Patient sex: M
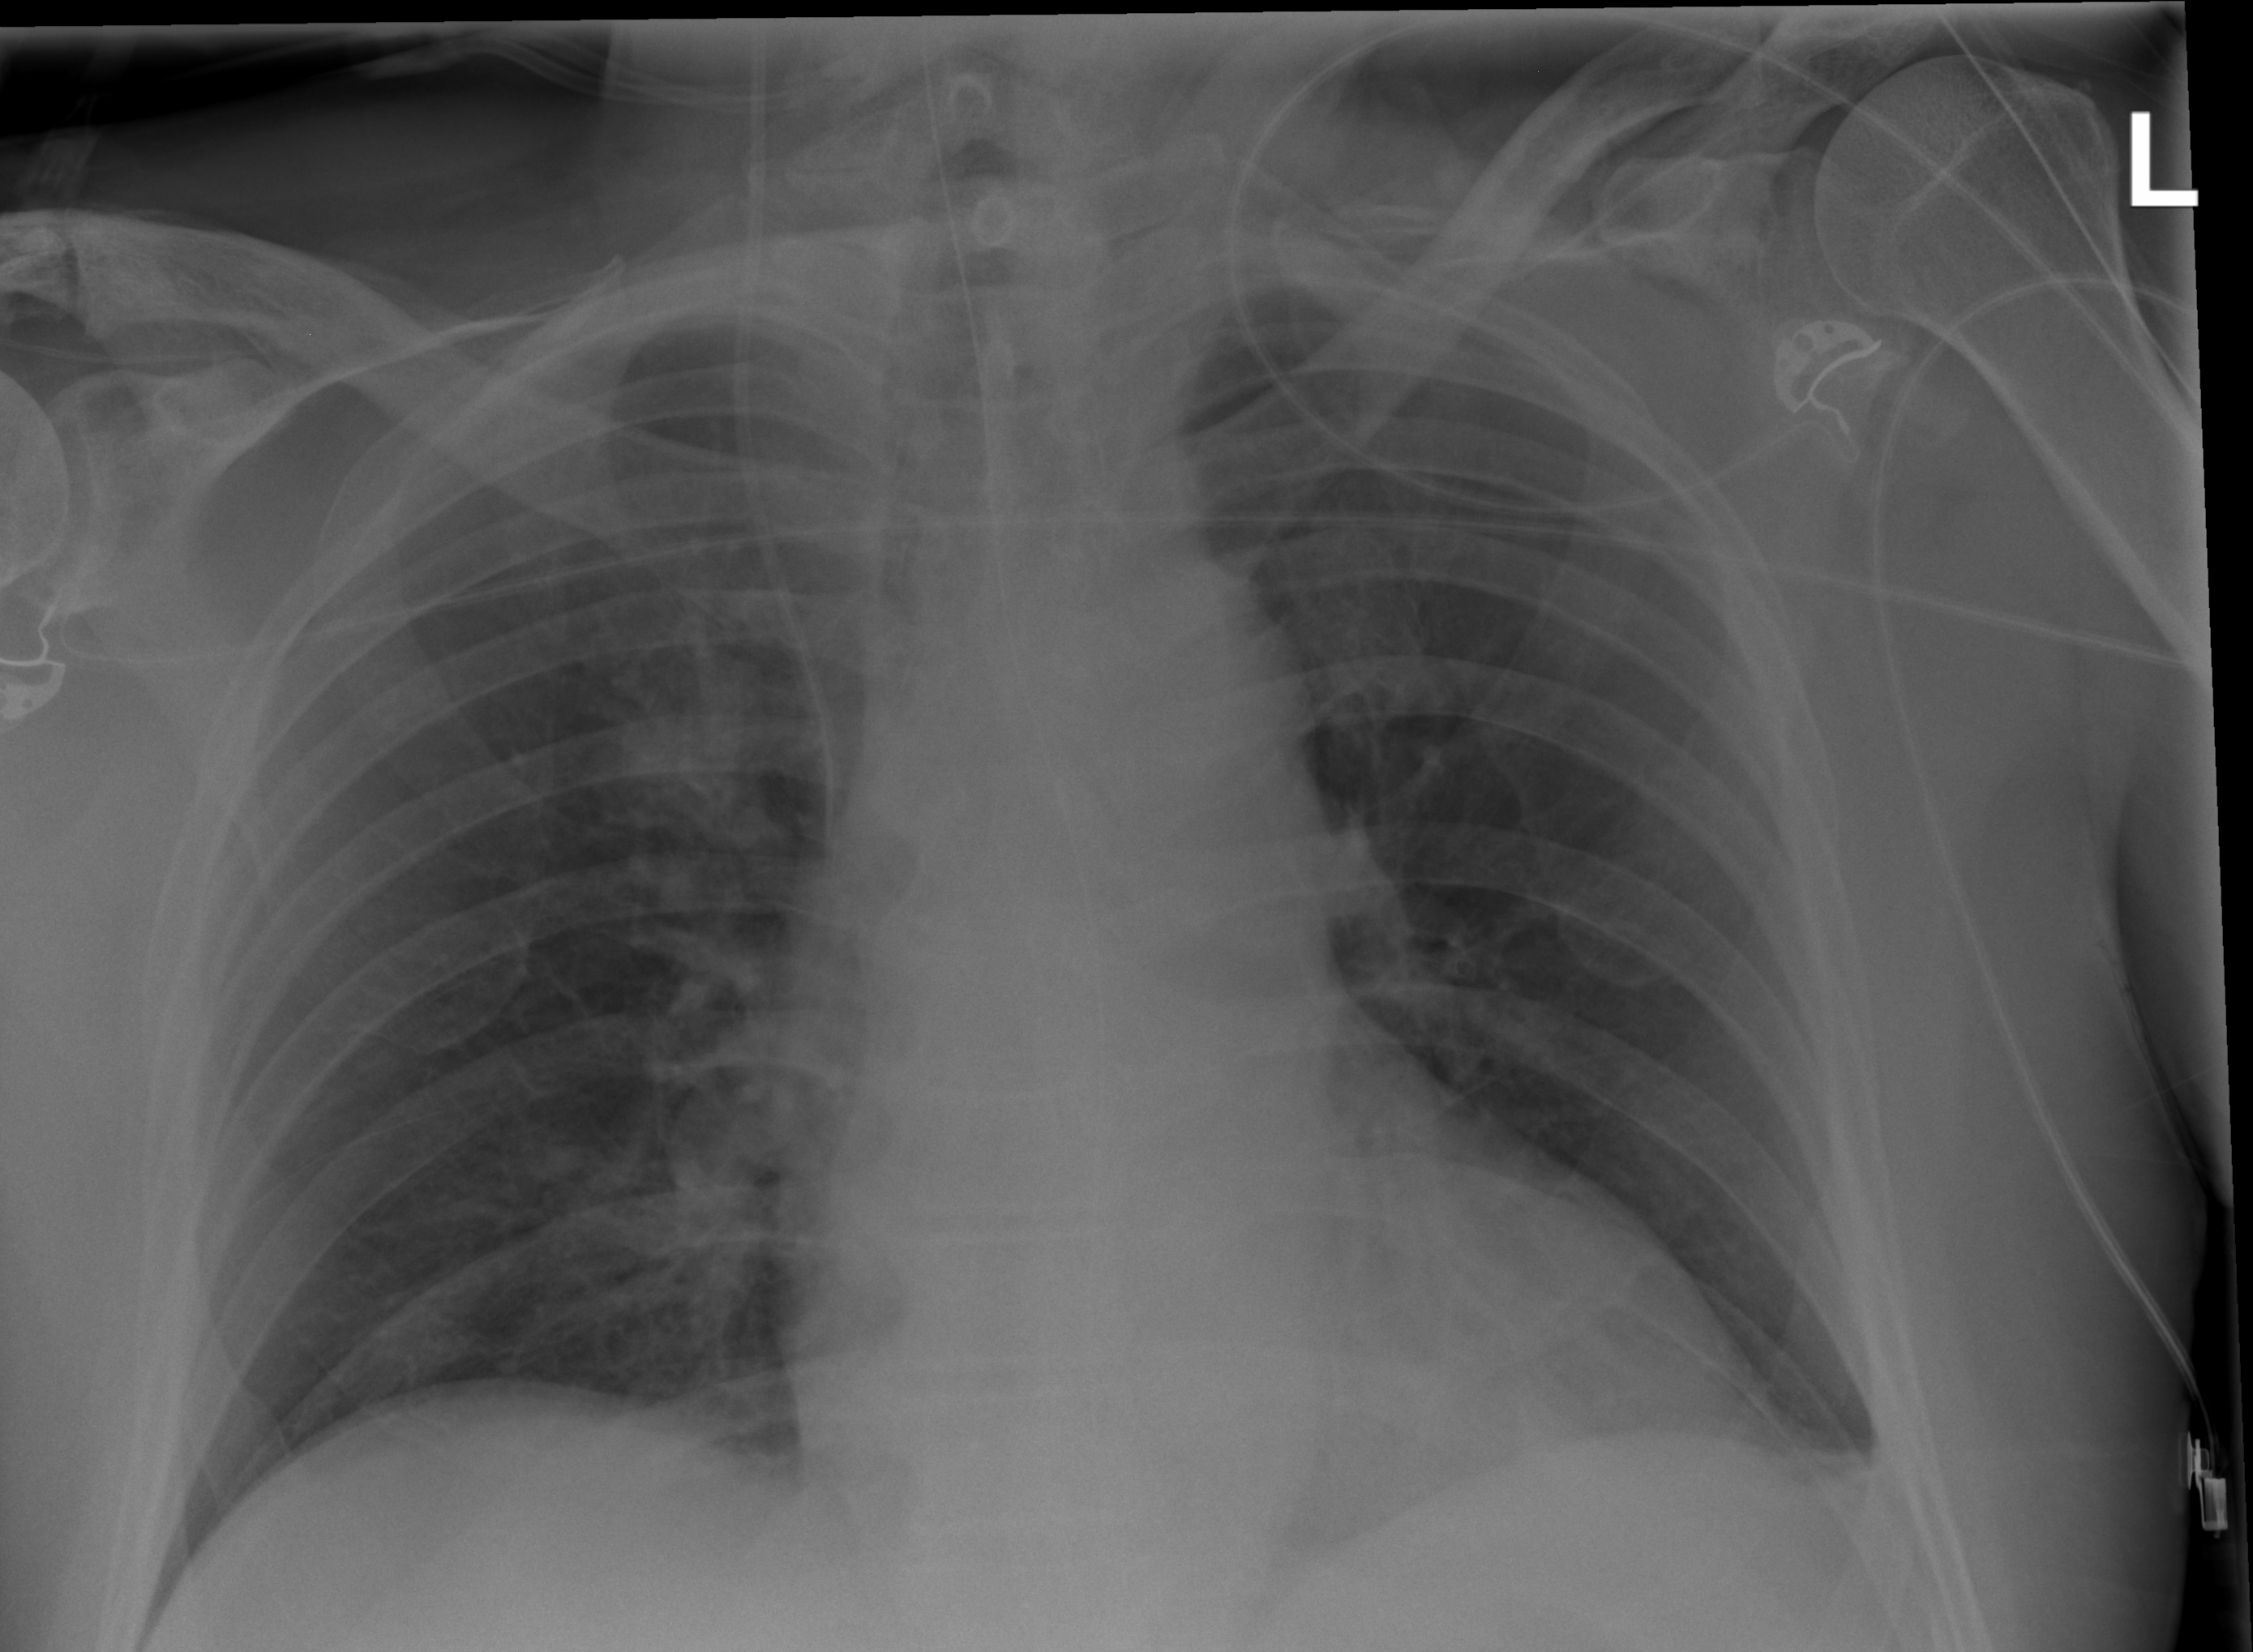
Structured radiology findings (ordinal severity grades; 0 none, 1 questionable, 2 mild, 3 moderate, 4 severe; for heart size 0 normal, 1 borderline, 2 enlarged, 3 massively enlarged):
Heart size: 0
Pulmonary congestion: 0
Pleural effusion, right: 0
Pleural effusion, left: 0
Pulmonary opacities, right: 0
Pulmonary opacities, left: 0
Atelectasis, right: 0
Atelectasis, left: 2